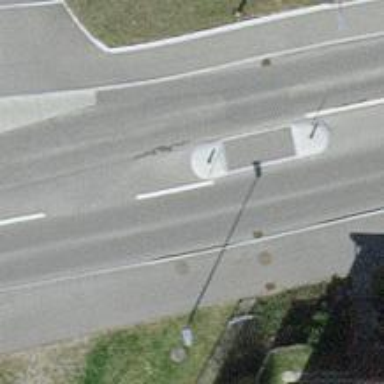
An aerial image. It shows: Secondary road with asphalt surface and separate sidewalk.